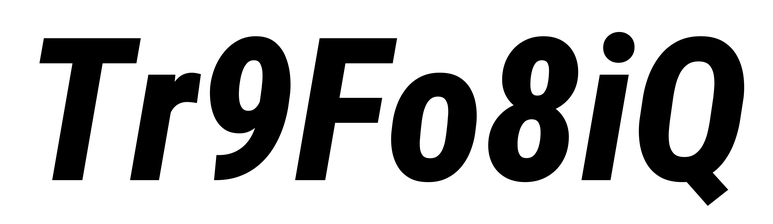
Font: Roboto-Italic_Condensed_ExtraBold_Italic